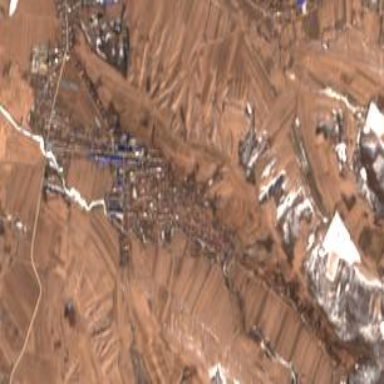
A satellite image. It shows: Ethnic township within town.